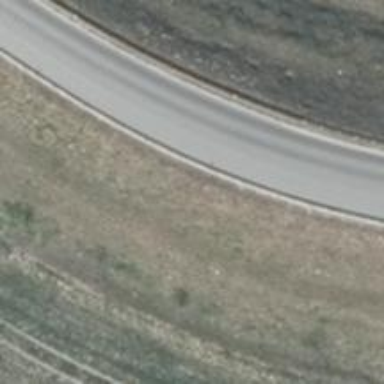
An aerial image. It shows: Unclassified road with asphalt surface and embankment.